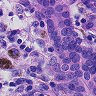
Metastatic tissue present: yes